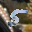
Label: 5